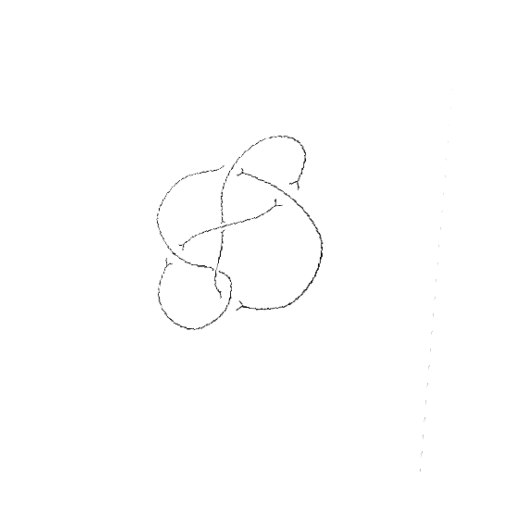
Crossing number: 6